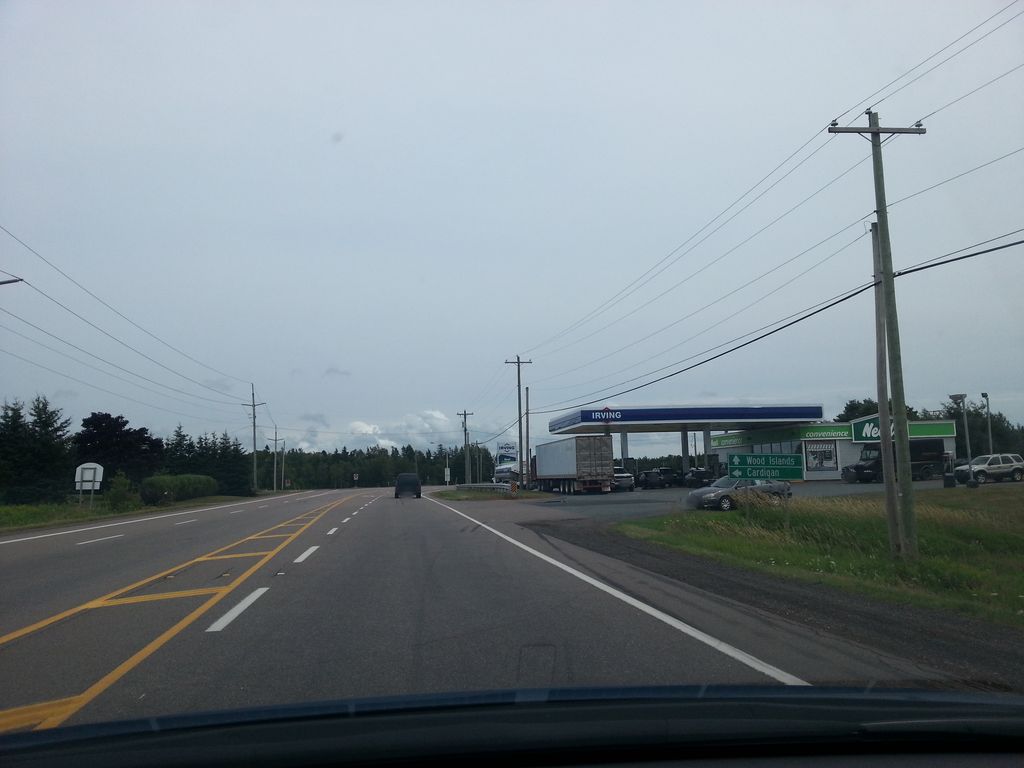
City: charlottetown